Aerial crown-view tile of a tropical tree (Barro Colorado Island, Panama), acquired 20250715:
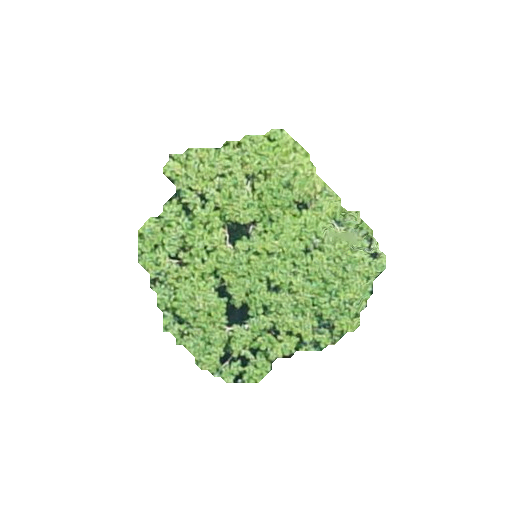
Species: Trattinnickia aspera
GBIF accepted scientific name: Trattinnickia aspera
Crown area: 62.448 m²